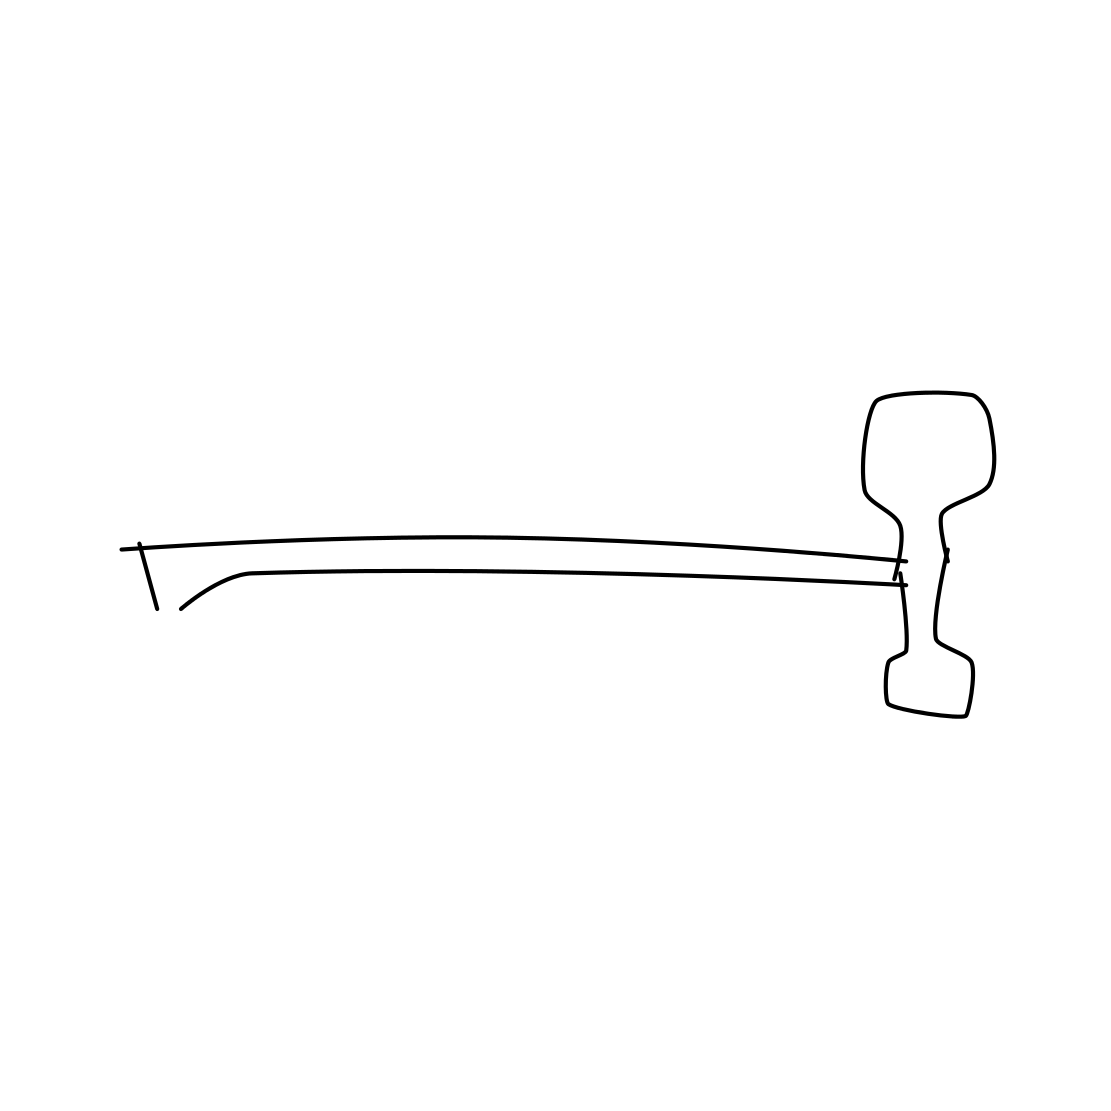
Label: hammer